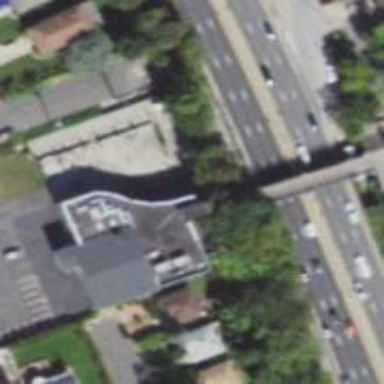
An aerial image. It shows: Footway bridge.